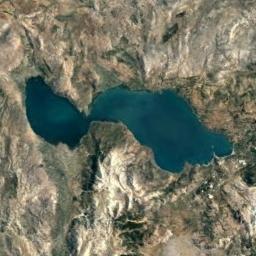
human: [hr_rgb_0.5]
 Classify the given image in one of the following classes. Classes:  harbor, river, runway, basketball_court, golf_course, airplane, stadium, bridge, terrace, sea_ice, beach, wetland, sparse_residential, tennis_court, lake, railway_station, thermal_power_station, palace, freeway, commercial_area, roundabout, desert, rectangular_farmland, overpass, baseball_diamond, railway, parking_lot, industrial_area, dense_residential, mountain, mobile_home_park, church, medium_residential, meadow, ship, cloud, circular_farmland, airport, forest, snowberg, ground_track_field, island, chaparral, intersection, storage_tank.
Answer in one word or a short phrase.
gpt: lake